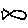
Label: fish